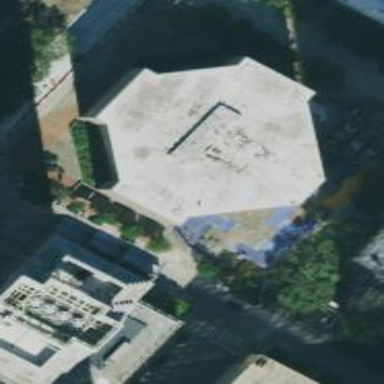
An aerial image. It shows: Building that serves as library.